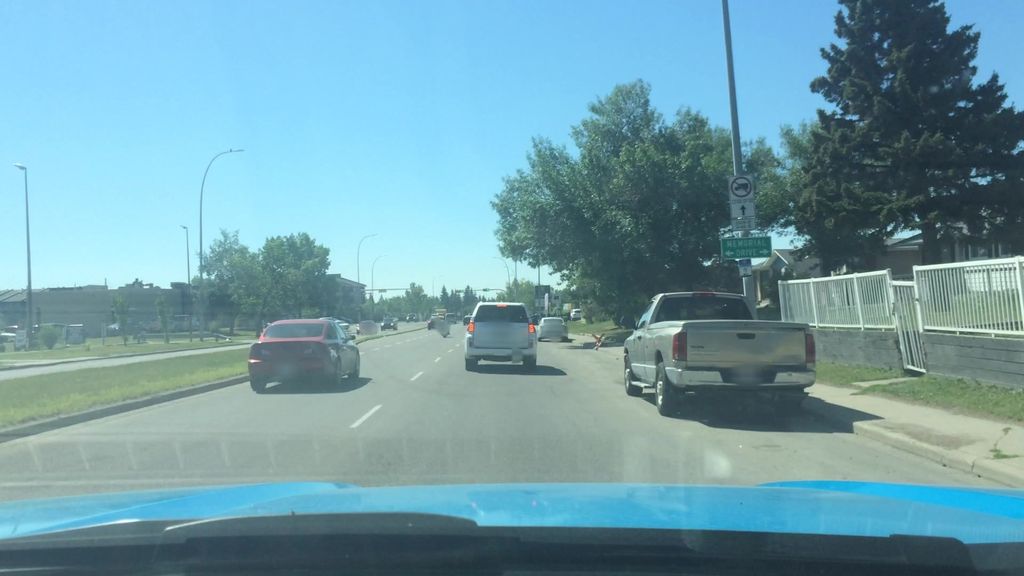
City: calgary